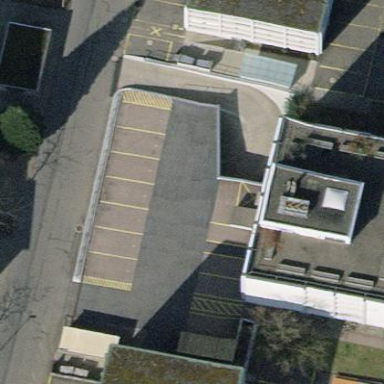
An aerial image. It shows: Commercial building with flat roof.